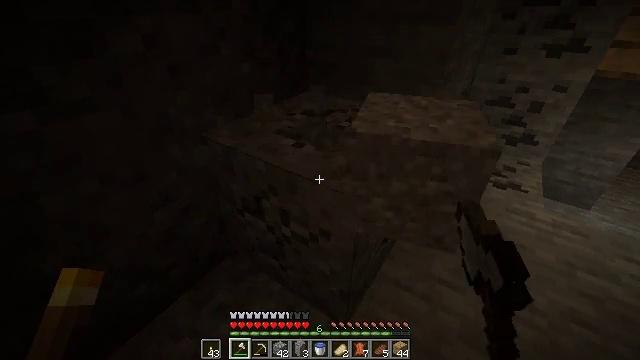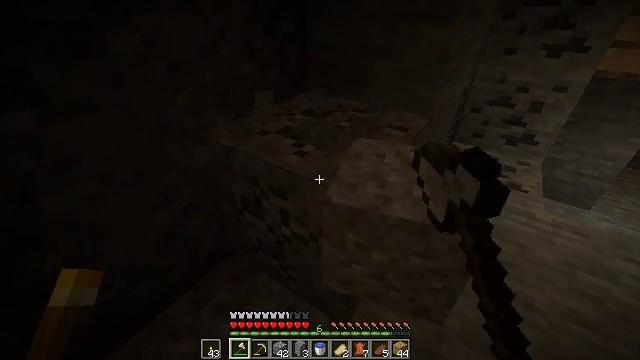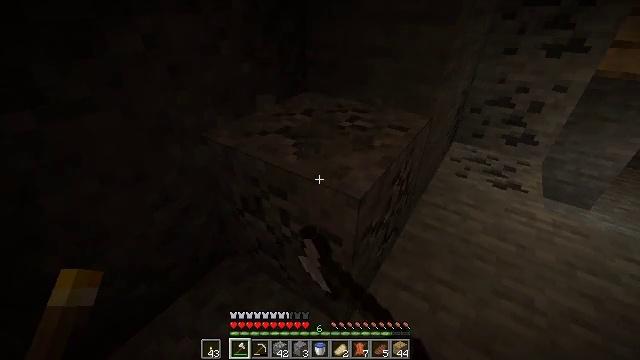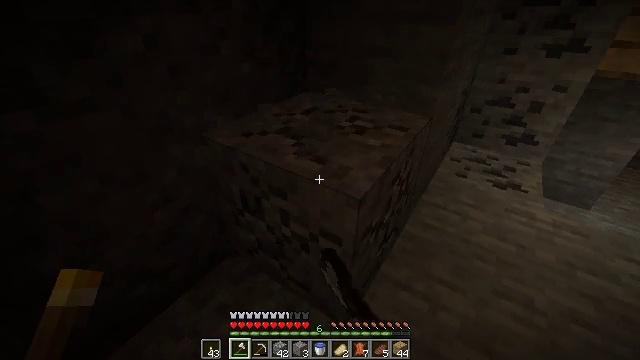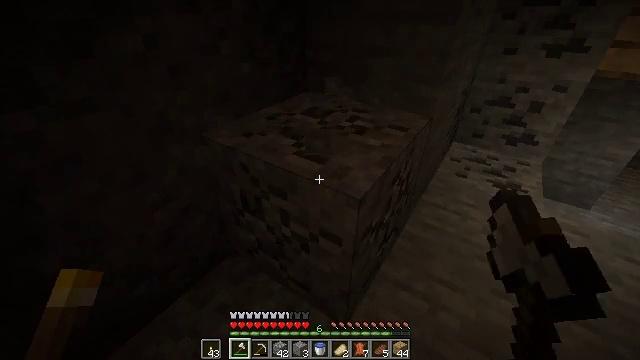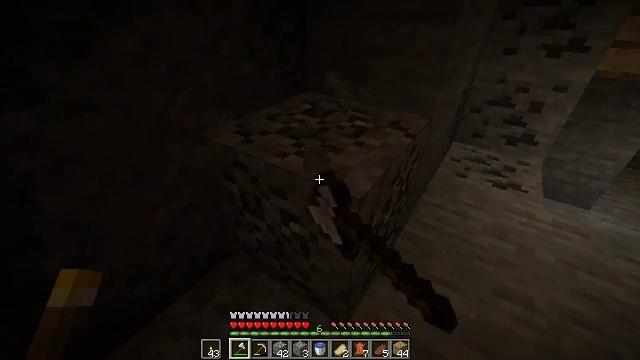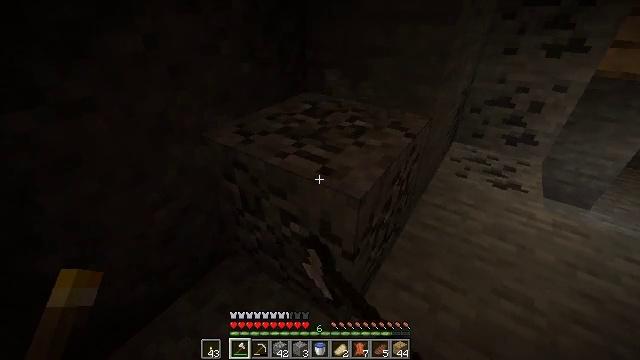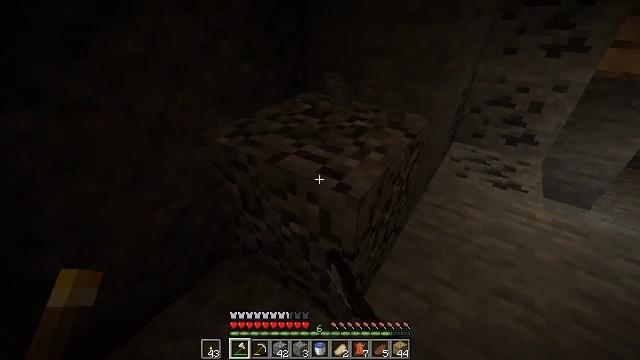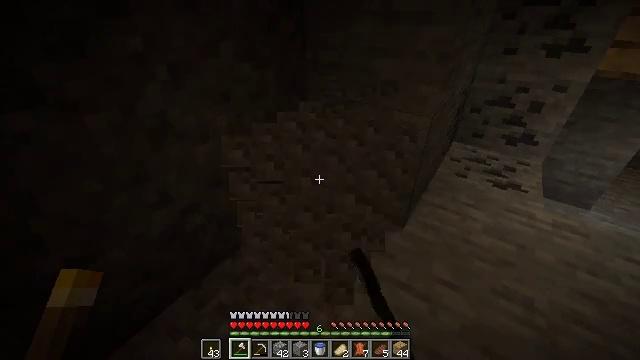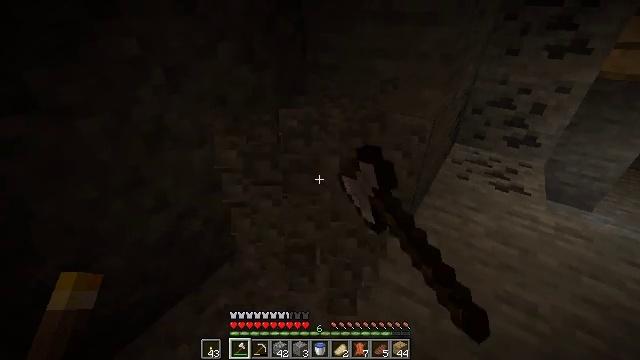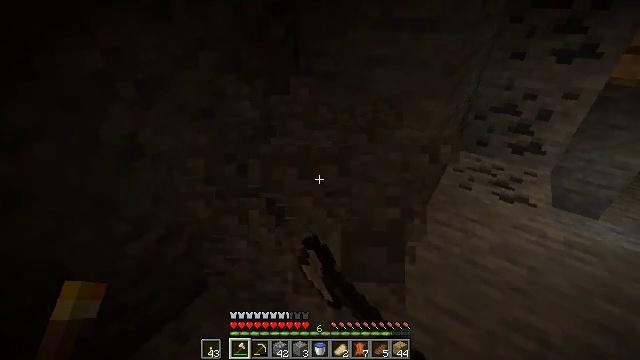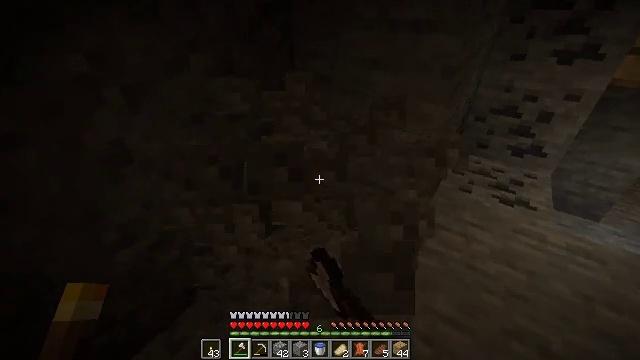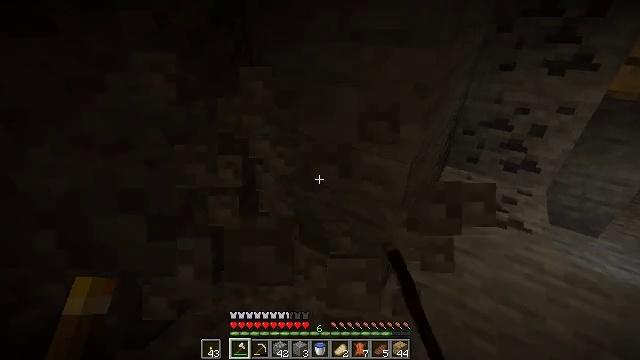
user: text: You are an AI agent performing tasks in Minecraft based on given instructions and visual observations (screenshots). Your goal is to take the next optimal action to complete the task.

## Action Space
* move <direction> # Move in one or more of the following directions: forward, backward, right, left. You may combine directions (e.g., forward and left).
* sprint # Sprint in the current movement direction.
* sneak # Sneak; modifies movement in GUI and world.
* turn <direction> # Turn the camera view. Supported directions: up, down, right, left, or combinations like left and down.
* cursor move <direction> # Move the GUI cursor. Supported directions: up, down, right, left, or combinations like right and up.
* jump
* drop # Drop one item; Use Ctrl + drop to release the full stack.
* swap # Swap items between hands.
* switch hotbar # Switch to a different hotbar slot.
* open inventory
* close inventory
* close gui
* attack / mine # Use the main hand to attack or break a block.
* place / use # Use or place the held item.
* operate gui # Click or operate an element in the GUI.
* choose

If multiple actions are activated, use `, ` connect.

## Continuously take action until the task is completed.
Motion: motion action
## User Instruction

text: Gather gravel by digging.
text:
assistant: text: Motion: attack / mine
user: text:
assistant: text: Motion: attack / mine
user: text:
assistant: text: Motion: attack / mine
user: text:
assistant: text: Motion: attack / mine
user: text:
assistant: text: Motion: attack / mine
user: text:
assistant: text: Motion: attack / mine
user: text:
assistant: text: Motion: attack / mine
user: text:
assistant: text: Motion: attack / mine
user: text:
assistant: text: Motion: move forward, attack / mine
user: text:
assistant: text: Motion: move forward and move right, attack / mine
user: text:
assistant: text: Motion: move forward and move right
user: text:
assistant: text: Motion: move forward and move right, turn up
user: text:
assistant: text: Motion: sprint